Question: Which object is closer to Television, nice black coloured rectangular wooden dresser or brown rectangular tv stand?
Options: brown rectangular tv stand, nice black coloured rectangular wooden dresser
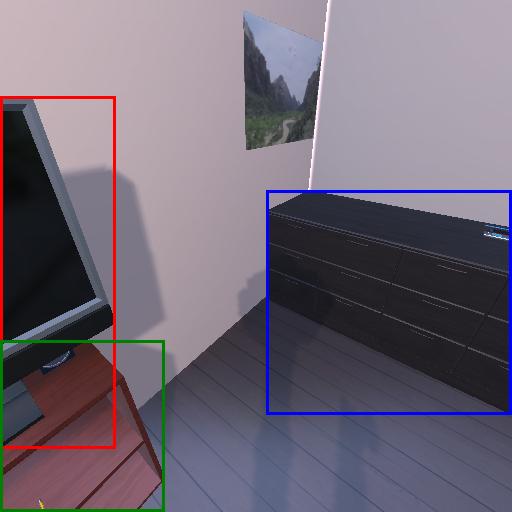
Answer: brown rectangular tv stand